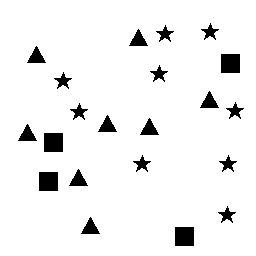
Squares: 4
Triangles: 8
Stars: 9
Total shapes: 21